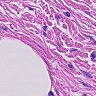
Metastatic tissue present: no